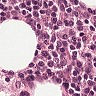
Metastatic tissue present: no